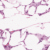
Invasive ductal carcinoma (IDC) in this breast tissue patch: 0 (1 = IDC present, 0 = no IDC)